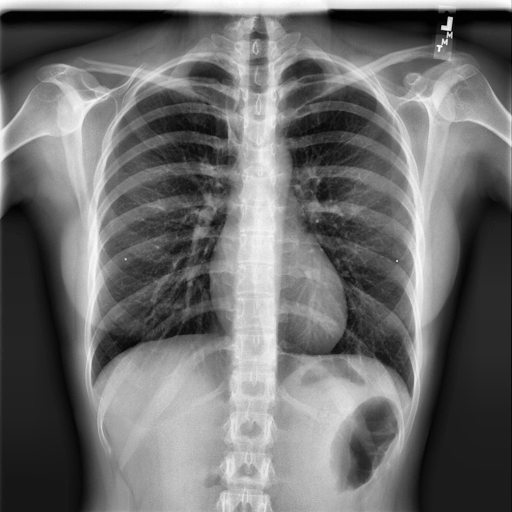
Finding: NORMAL